Question: here i have got a problem with my layout.xml.here i am trying to list full details of an event in here all the text overlaps on to each other when i am trying to edit it Through java file.As in the following pic i attached in the que.any help is thank full.
'''
<RelativeLayout xmlns:android="http://schemas.android.com/apk/res/android"
xmlns:tools="http://schemas.android.com/tools"
android:layout_width="match_parent"
android:layout_height="match_parent"
android:paddingBottom="@dimen/activity_vertical_margin"
android:paddingLeft="@dimen/activity_horizontal_margin"
android:paddingRight="@dimen/activity_horizontal_margin"
android:paddingTop="@dimen/activity_vertical_margin"
tools:context=".Logout" >
<TextView
android:id="@+id/textView1"
android:layout_width="wrap_content"
android:layout_height="wrap_content"
android:layout_alignParentLeft="true"
android:layout_alignParentTop="true"
android:text="Event Name :"
android:textAppearance="?android:attr/textAppearanceMedium"
tools:ignore="HardcodedText" />
<TextView
android:id="@+id/Location"
android:layout_width="wrap_content"
android:layout_height="wrap_content"
android:layout_alignBaseline="@+id/textView2"
android:layout_alignBottom="@+id/textView2"
android:layout_alignRight="@+id/Eventname"
android:text="Small Text"
android:textAppearance="?android:attr/textAppearanceSmall"
tools:ignore="HardcodedText" />
<TextView
android:id="@+id/textView2"
android:layout_width="wrap_content"
android:layout_height="wrap_content"
android:layout_alignLeft="@+id/textView1"
android:layout_alignRight="@+id/textView1"
android:layout_below="@+id/textView1"
android:layout_marginTop="29dp"
android:text="Location :"
android:textAppearance="?android:attr/textAppearanceMedium"
tools:ignore="HardcodedText" />
<TextView
android:id="@+id/textView3"
android:layout_width="wrap_content"
android:layout_height="wrap_content"
android:layout_alignParentLeft="true"
android:layout_below="@+id/textView2"
android:layout_marginTop="30dp"
android:text="Contact person :"
android:textAppearance="?android:attr/textAppearanceMedium"
tools:ignore="HardcodedText" />
<TextView
android:id="@+id/Contact"
android:layout_width="wrap_content"
android:layout_height="wrap_content"
android:layout_alignBaseline="@+id/textView3"
android:layout_alignBottom="@+id/textView3"
android:layout_marginLeft="14dp"
android:layout_toRightOf="@+id/textView3"
android:text="Small Text"
android:textAppearance="?android:attr/textAppearanceSmall"
tools:ignore="HardcodedText" />
<TextView
android:id="@+id/textView4"
android:layout_width="wrap_content"
android:layout_height="wrap_content"
android:layout_alignLeft="@+id/textView3"
android:layout_below="@+id/textView3"
android:layout_marginTop="40dp"
android:text="Start Date :"
android:textAppearance="?android:attr/textAppearanceMedium"
tools:ignore="HardcodedText" />
<TextView
android:id="@+id/Start"
android:layout_width="wrap_content"
android:layout_height="wrap_content"
android:layout_alignBaseline="@+id/textView4"
android:layout_alignBottom="@+id/textView4"
android:layout_centerHorizontal="true"
android:text="Small Text"
android:textAppearance="?android:attr/textAppearanceSmall"
tools:ignore="HardcodedText" />
<TextView
android:id="@+id/textView5"
android:layout_width="wrap_content"
android:layout_height="wrap_content"
android:layout_alignLeft="@+id/textView4"
android:layout_below="@+id/textView4"
android:layout_marginTop="34dp"
android:text="End Date :"
android:textAppearance="?android:attr/textAppearanceMedium"
tools:ignore="HardcodedText" />
<TextView
android:id="@+id/End"
android:layout_width="wrap_content"
android:layout_height="wrap_content"
android:layout_alignLeft="@+id/Start"
android:layout_alignTop="@+id/textView5"
android:text="Small Text"
android:textAppearance="?android:attr/textAppearanceSmall"
tools:ignore="HardcodedText" />
<TextView
android:id="@+id/textView6"
android:layout_width="wrap_content"
android:layout_height="wrap_content"
android:layout_alignLeft="@+id/textView5"
android:layout_below="@+id/textView5"
android:layout_marginTop="38dp"
android:text="Description :"
android:textAppearance="?android:attr/textAppearanceMedium"
tools:ignore="HardcodedText" />
<TextView
android:id="@+id/Desc"
android:layout_width="wrap_content"
android:layout_height="wrap_content"
android:layout_alignRight="@+id/Location"
android:layout_alignTop="@+id/textView6"
android:text="Small Text"
android:textAppearance="?android:attr/textAppearanceSmall"
tools:ignore="HardcodedText" />
<Button
android:id="@+id/button1"
style="?android:attr/buttonStyleSmall"
android:layout_width="match_parent"
android:layout_height="wrap_content"
android:layout_below="@+id/textView6"
android:layout_centerHorizontal="true"
android:layout_marginTop="42dp"
android:text="CALL"
tools:ignore="HardcodedText" />
<TextView
android:id="@+id/Eventname"
android:layout_width="wrap_content"
android:layout_height="wrap_content"
android:layout_above="@+id/textView2"
android:layout_toRightOf="@+id/textView3"
android:text="Small Text"
android:textAppearance="?android:attr/textAppearanceSmall"
tools:ignore="HardcodedText" />
</RelativeLayout>
'''

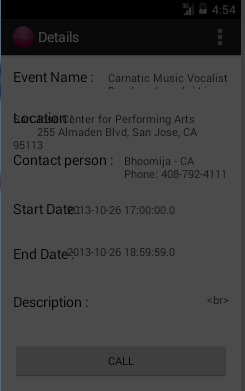
Answer: Try this..
'''
<LinearLayout xmlns:android="http://schemas.android.com/apk/res/android"
xmlns:tools="http://schemas.android.com/tools"
android:layout_width="match_parent"
android:layout_height="match_parent"
android:orientation="vertical"
android:paddingBottom="@dimen/activity_vertical_margin"
android:paddingLeft="@dimen/activity_horizontal_margin"
android:paddingRight="@dimen/activity_horizontal_margin"
android:paddingTop="@dimen/activity_vertical_margin"
tools:context=".Logout" >
<LinearLayout
android:layout_width="match_parent"
android:layout_height="wrap_content"
android:layout_marginTop="10dp"
android:orientation="horizontal" >
<TextView
android:id="@+id/textView1"
android:layout_width="wrap_content"
android:layout_height="wrap_content"
android:text="Event Name :"
android:textAppearance="?android:attr/textAppearanceMedium"
tools:ignore="HardcodedText" />
<TextView
android:id="@+id/Eventname"
android:layout_width="wrap_content"
android:layout_height="wrap_content"
android:text="Small Text"
android:textAppearance="?android:attr/textAppearanceSmall"
tools:ignore="HardcodedText" />
</LinearLayout>
<LinearLayout
android:layout_width="match_parent"
android:layout_height="wrap_content"
android:layout_marginTop="20dp"
android:orientation="horizontal" >
<TextView
android:id="@+id/textView2"
android:layout_width="wrap_content"
android:layout_height="wrap_content"
android:text="Location :"
android:textAppearance="?android:attr/textAppearanceMedium"
tools:ignore="HardcodedText" />
<TextView
android:id="@+id/Location"
android:layout_width="wrap_content"
android:layout_height="wrap_content"
android:text="Small Text"
android:textAppearance="?android:attr/textAppearanceSmall"
tools:ignore="HardcodedText" />
</LinearLayout>
<LinearLayout
android:layout_width="match_parent"
android:layout_height="wrap_content"
android:layout_marginTop="20dp"
android:orientation="horizontal" >
<TextView
android:id="@+id/textView3"
android:layout_width="wrap_content"
android:layout_height="wrap_content"
android:text="Contact person :"
android:textAppearance="?android:attr/textAppearanceMedium"
tools:ignore="HardcodedText" />
<TextView
android:id="@+id/Contact"
android:layout_width="wrap_content"
android:layout_height="wrap_content"
android:text="Small Text"
android:textAppearance="?android:attr/textAppearanceSmall"
tools:ignore="HardcodedText" />
</LinearLayout>
<LinearLayout
android:layout_width="match_parent"
android:layout_height="wrap_content"
android:layout_marginTop="20dp"
android:orientation="horizontal" >
<TextView
android:id="@+id/textView4"
android:layout_width="wrap_content"
android:layout_height="wrap_content"
android:text="Start Date :"
android:textAppearance="?android:attr/textAppearanceMedium"
tools:ignore="HardcodedText" />
<TextView
android:id="@+id/Start"
android:layout_width="wrap_content"
android:layout_height="wrap_content"
android:text="Small Text"
android:textAppearance="?android:attr/textAppearanceSmall"
tools:ignore="HardcodedText" />
</LinearLayout>
<LinearLayout
android:layout_width="match_parent"
android:layout_height="wrap_content"
android:layout_marginTop="20dp"
android:orientation="horizontal" >
<TextView
android:id="@+id/textView5"
android:layout_width="wrap_content"
android:layout_height="wrap_content"
android:text="End Date :"
android:textAppearance="?android:attr/textAppearanceMedium"
tools:ignore="HardcodedText" />
<TextView
android:id="@+id/End"
android:layout_width="wrap_content"
android:layout_height="wrap_content"
android:text="Small Text"
android:textAppearance="?android:attr/textAppearanceSmall"
tools:ignore="HardcodedText" />
</LinearLayout>
<LinearLayout
android:layout_width="match_parent"
android:layout_height="wrap_content"
android:layout_marginTop="20dp"
android:orientation="horizontal" >
<TextView
android:id="@+id/textView6"
android:layout_width="wrap_content"
android:layout_height="wrap_content"
android:text="Description :"
android:textAppearance="?android:attr/textAppearanceMedium"
tools:ignore="HardcodedText" />
<TextView
android:id="@+id/Desc"
android:layout_width="wrap_content"
android:layout_height="wrap_content"
android:text="Small Text"
android:textAppearance="?android:attr/textAppearanceSmall"
tools:ignore="HardcodedText" />
</LinearLayout>
<Button
android:id="@+id/button1"
style="?android:attr/buttonStyleSmall"
android:layout_width="match_parent"
android:layout_height="wrap_content"
android:layout_marginTop="20dp"
android:text="CALL"
tools:ignore="HardcodedText" />
</LinearLayout>
'''